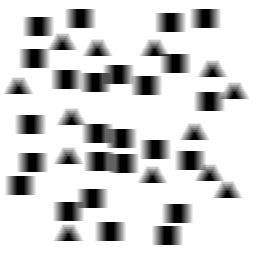
Squares: 25
Triangles: 13
Stars: 0
Total shapes: 38